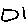
Label: square